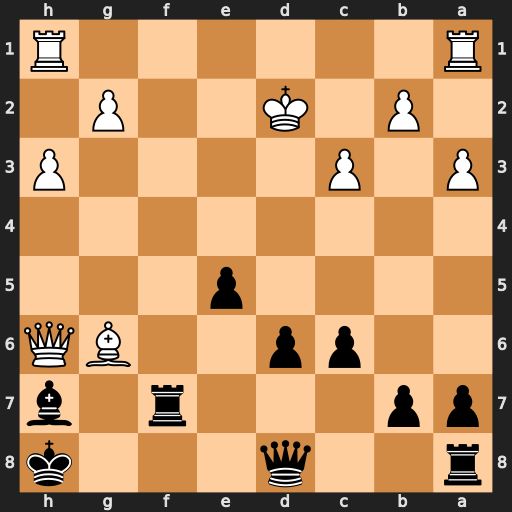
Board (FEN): r2q3k/pp3r1b/2pp2BQ/4p3/8/P1P4P/1P1K2P1/R6R
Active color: b
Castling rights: -
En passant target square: -
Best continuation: Qf6 Rhf1 Qxg6 Qxg6 Bxg6 Rxf7 Bxf7